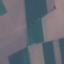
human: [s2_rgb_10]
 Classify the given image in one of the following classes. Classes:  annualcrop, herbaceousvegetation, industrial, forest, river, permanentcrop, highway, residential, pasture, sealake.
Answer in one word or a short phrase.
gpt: AnnualCrop